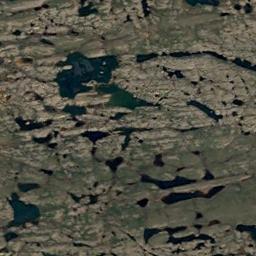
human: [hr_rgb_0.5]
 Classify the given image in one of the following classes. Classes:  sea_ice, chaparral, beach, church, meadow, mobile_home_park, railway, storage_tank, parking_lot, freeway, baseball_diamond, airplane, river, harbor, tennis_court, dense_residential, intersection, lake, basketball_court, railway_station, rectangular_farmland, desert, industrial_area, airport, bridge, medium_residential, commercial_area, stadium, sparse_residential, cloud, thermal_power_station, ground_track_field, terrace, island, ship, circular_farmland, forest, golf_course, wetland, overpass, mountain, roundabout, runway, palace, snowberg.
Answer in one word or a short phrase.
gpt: wetland